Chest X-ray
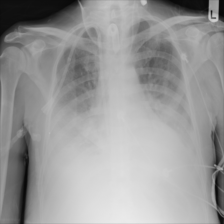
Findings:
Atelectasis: negative
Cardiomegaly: negative
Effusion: positive
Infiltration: negative
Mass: negative
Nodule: negative
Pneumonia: negative
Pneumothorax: negative
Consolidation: negative
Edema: negative
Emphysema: negative
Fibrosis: negative
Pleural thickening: negative
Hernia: negative